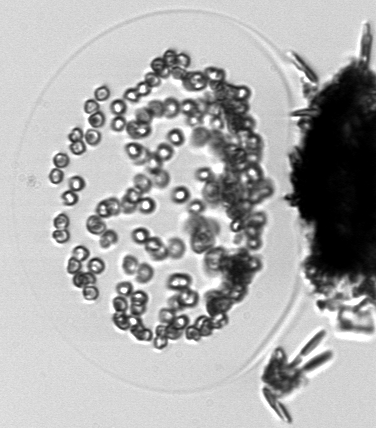
Label: Phaeocystis